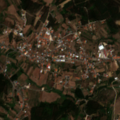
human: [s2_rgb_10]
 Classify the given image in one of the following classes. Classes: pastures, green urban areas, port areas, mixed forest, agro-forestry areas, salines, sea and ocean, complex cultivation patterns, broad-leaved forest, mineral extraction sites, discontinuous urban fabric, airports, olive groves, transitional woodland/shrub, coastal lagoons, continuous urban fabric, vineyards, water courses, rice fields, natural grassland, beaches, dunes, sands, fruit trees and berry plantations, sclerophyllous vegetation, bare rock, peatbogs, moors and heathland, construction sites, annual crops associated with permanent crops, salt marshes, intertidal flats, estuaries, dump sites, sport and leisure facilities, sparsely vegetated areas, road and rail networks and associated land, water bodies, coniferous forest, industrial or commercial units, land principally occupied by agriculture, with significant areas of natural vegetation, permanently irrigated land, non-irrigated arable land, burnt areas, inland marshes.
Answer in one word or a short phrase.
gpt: discontinuous urban fabric, complex cultivation patterns, broad-leaved forest, mixed forest